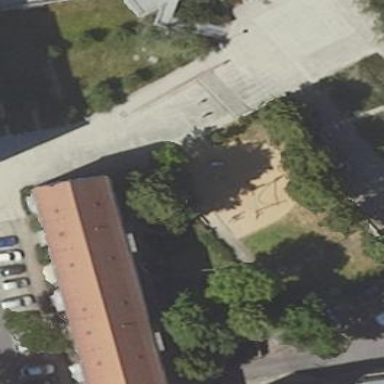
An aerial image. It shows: Playground area for leisure activities on the land.